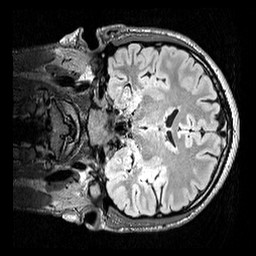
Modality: FLAIR
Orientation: coronal
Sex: male
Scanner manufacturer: siemens
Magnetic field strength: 3 T
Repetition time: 5 s
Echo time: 0.395 s